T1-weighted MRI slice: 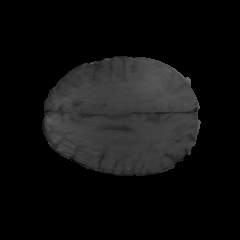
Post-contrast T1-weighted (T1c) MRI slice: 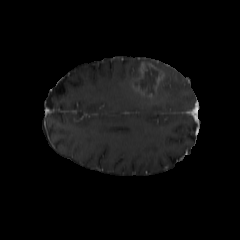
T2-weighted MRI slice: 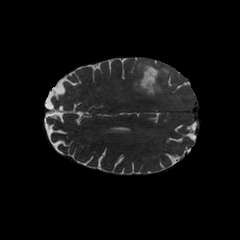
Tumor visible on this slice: yes